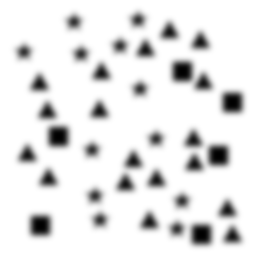
Squares: 6
Triangles: 18
Stars: 12
Total shapes: 36